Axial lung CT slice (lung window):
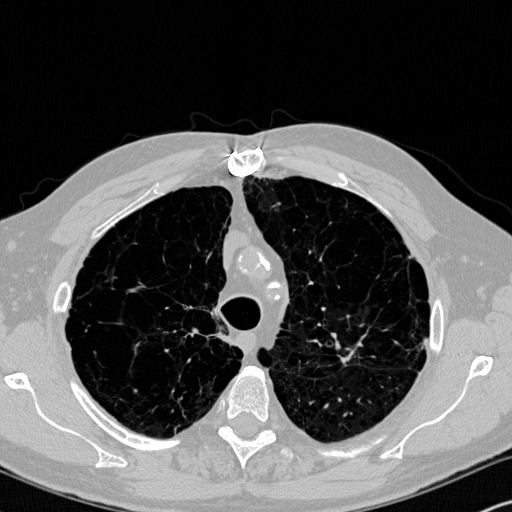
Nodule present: no